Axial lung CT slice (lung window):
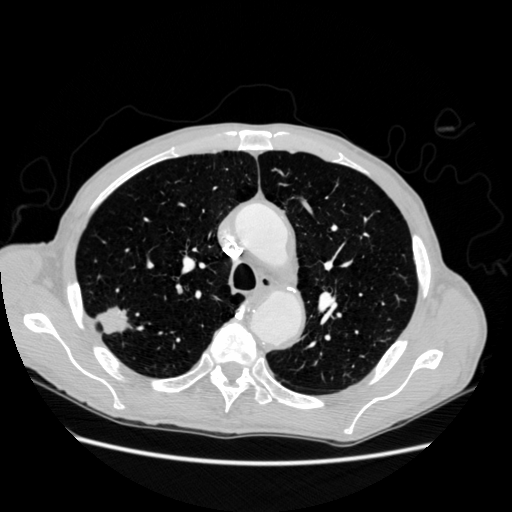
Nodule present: yes
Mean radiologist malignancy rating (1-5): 4.5